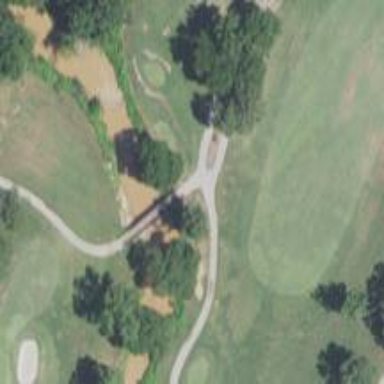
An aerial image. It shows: Path on bridge over golf course.